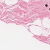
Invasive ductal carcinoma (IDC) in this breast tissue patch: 0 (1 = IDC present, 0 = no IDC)